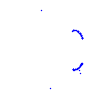
Particle: proton